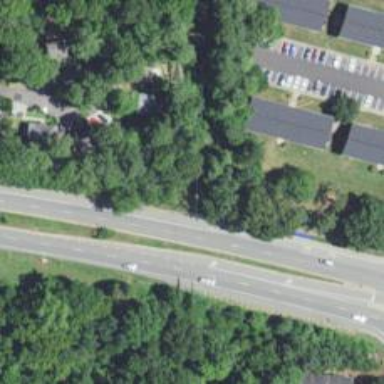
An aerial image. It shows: Asphalt trunk highway classified as expressway.